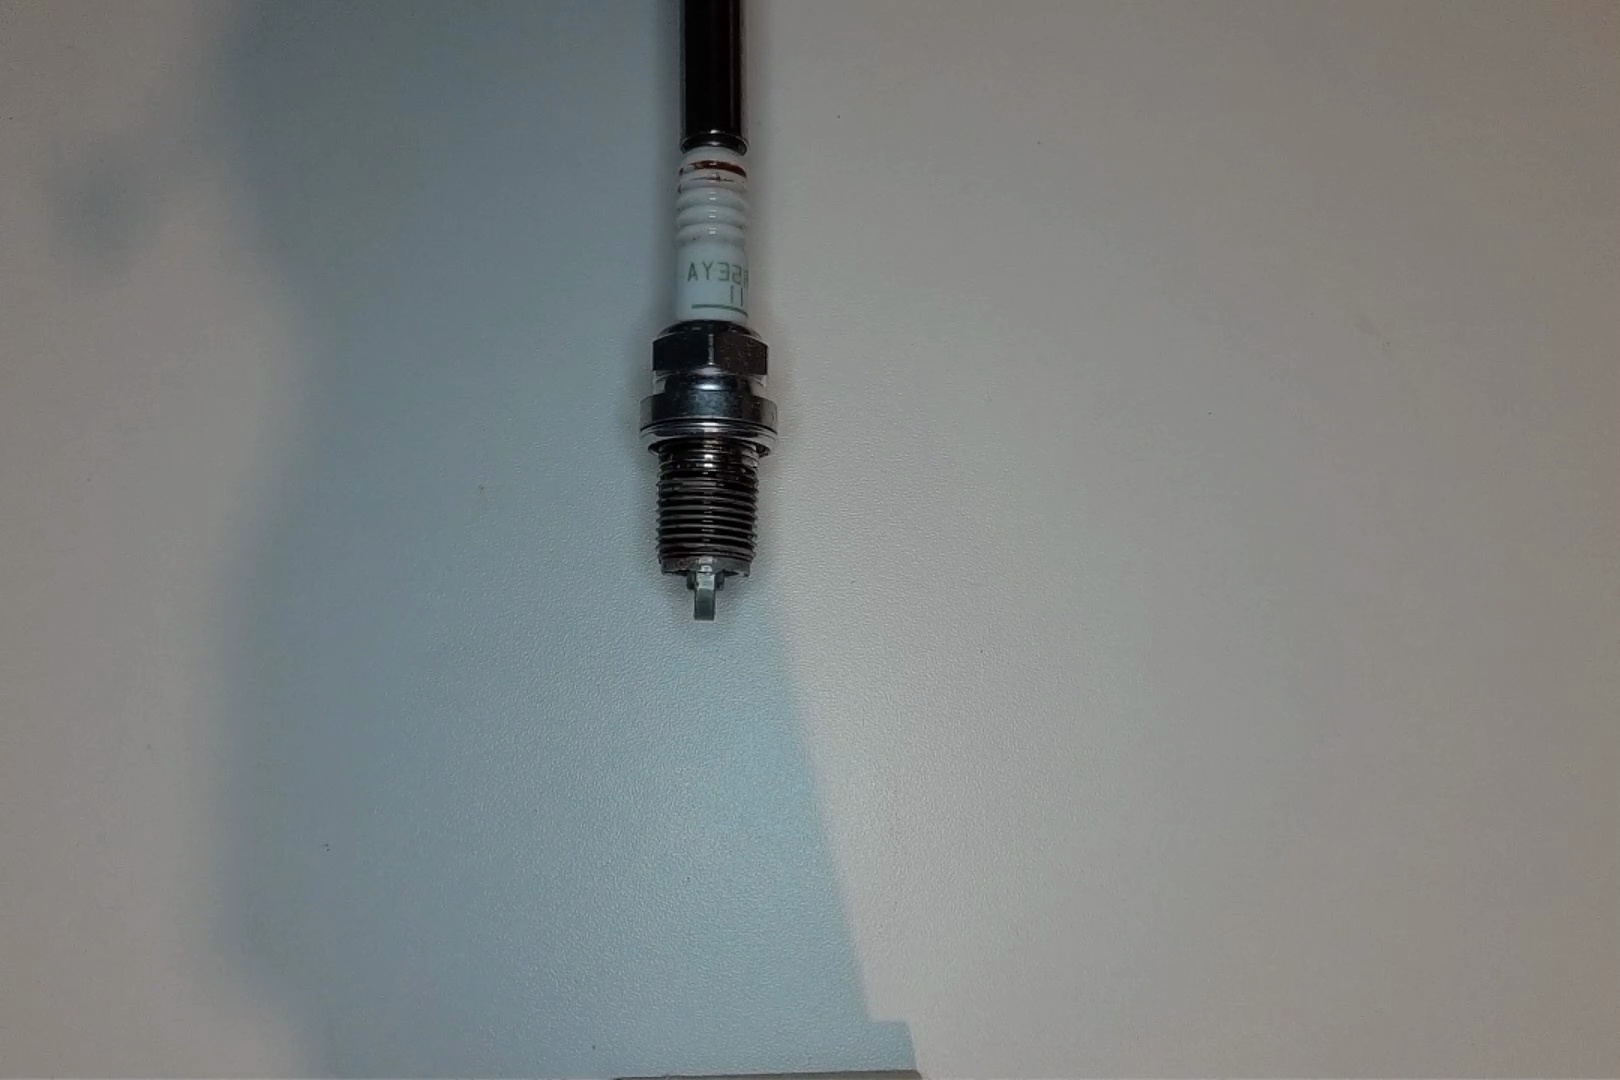
Label: anomaly